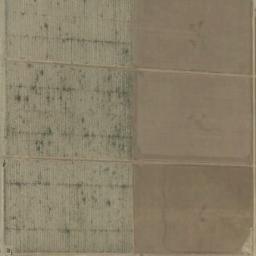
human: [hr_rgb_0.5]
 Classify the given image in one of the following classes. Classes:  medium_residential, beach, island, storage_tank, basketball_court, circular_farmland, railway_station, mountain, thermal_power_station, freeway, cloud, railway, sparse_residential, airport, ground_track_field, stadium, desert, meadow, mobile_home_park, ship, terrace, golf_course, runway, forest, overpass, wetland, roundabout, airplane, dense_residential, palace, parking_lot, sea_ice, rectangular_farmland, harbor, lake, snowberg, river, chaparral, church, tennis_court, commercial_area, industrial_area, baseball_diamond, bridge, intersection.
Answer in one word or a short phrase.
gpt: rectangular_farmland